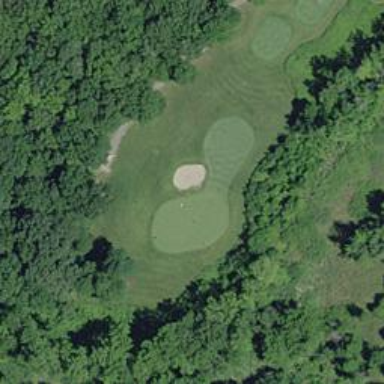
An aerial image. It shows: Golf hole.